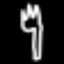
Label: fork